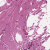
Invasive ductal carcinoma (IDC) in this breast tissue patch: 0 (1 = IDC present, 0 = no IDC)